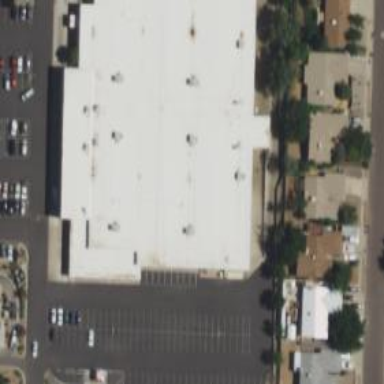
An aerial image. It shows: Building.